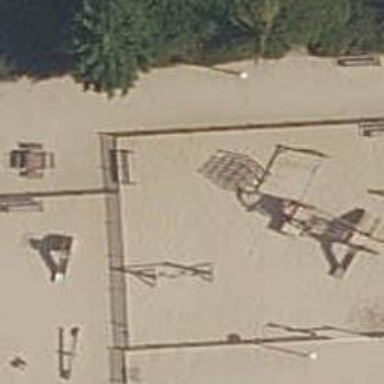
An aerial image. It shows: Brown bench.